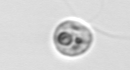
Label: Amoeba